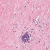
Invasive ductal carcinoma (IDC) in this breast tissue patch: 0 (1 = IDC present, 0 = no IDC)